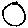
Label: circle